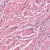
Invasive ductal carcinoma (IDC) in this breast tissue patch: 1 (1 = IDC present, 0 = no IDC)